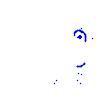
Particle: pion